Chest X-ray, AP view. Patient: 49 years old, sex M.
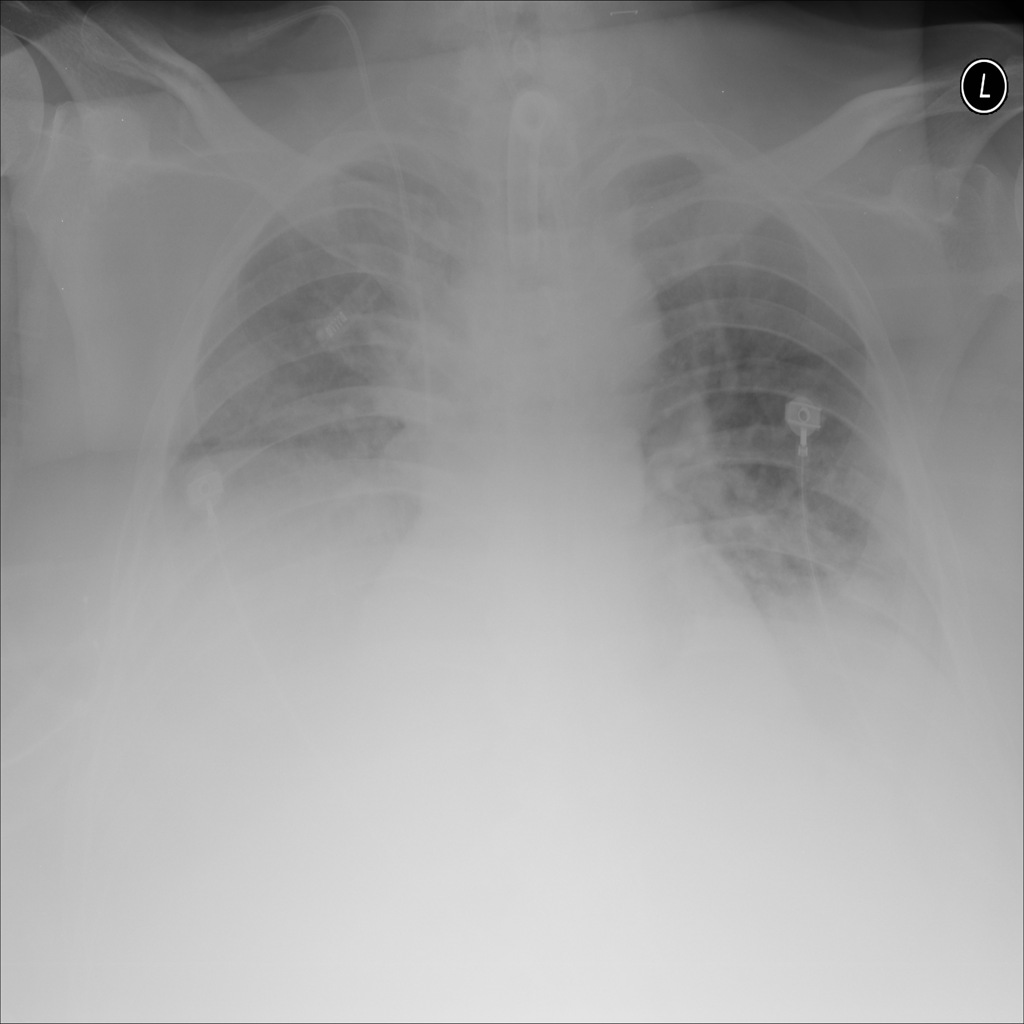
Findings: No Finding